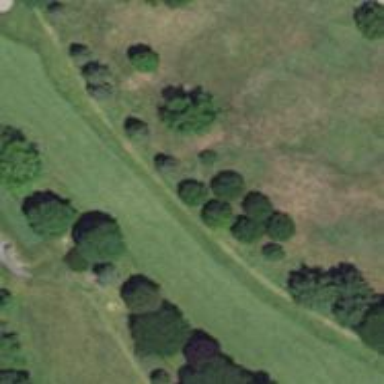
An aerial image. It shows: Golf fairway surrounded by grass.